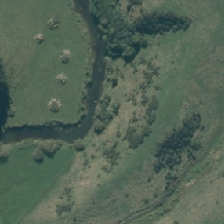
Land cover: high_producing_grassland